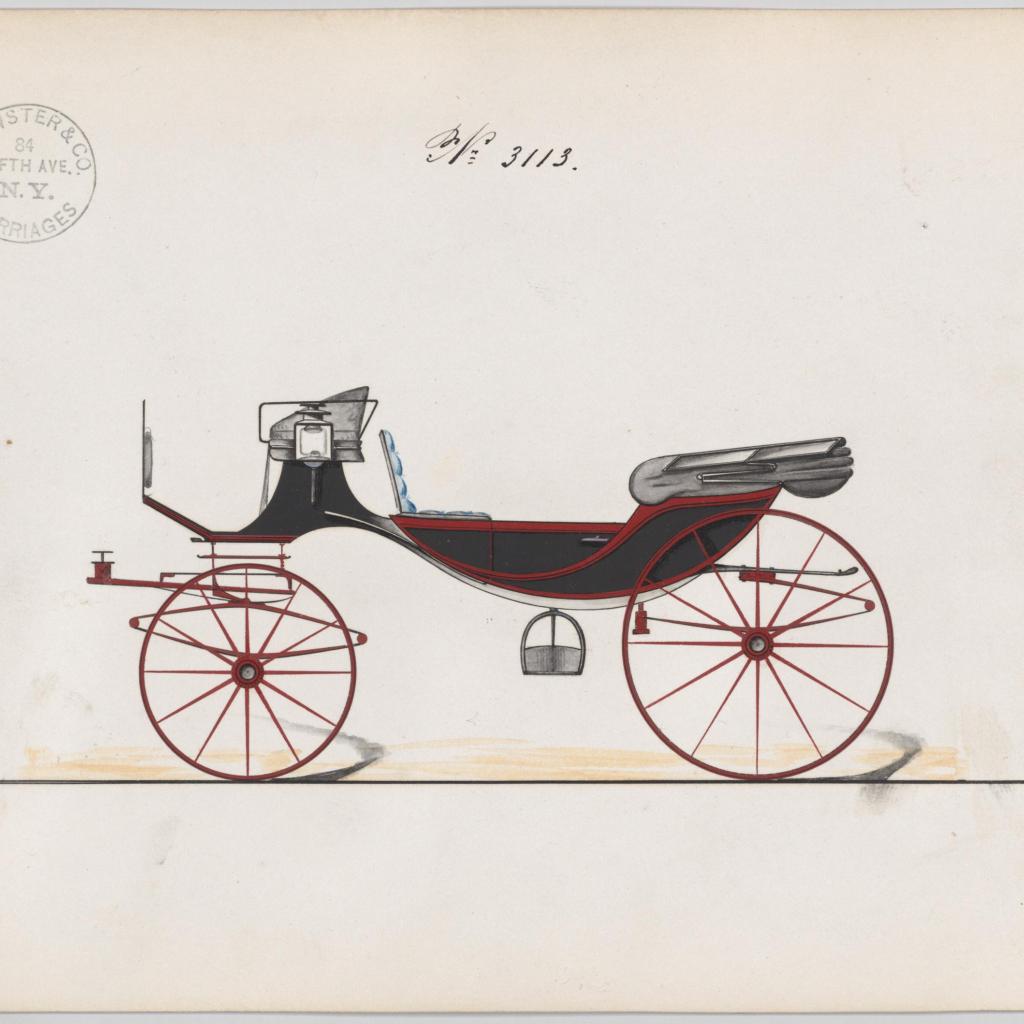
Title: Caleche #3113
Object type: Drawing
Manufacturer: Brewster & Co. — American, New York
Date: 1875
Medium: Pen and black ink, watercolor and gouache with gum arabic
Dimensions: Sheet: 7 x 9 7/8 in. (17.8 x 25.1 cm)
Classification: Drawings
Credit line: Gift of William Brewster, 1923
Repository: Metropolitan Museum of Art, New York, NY